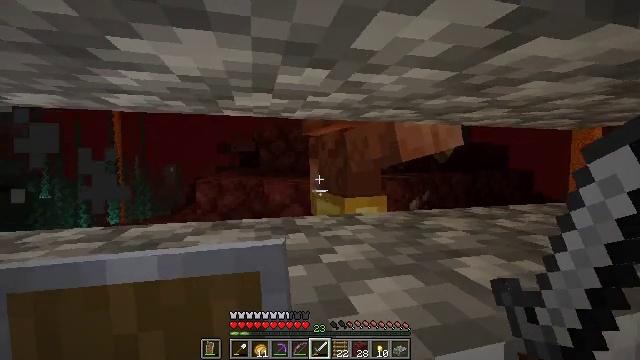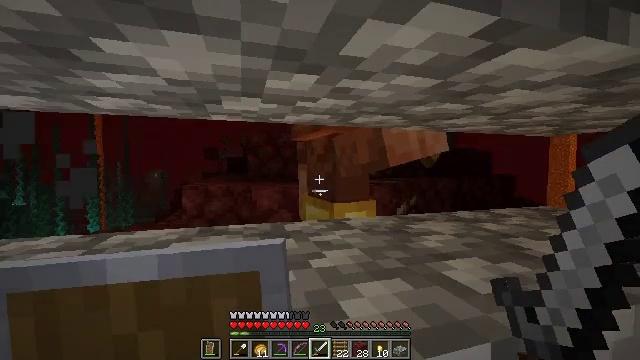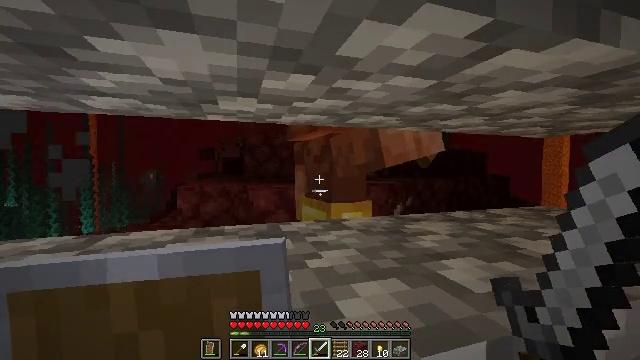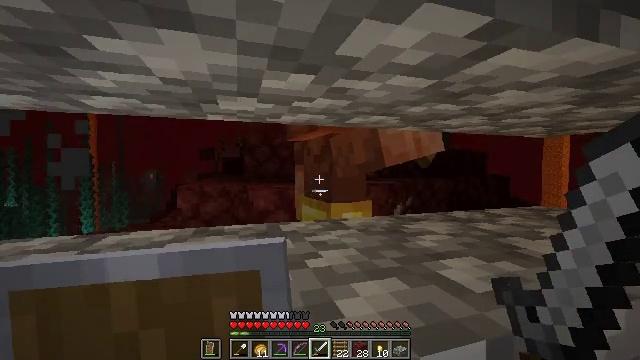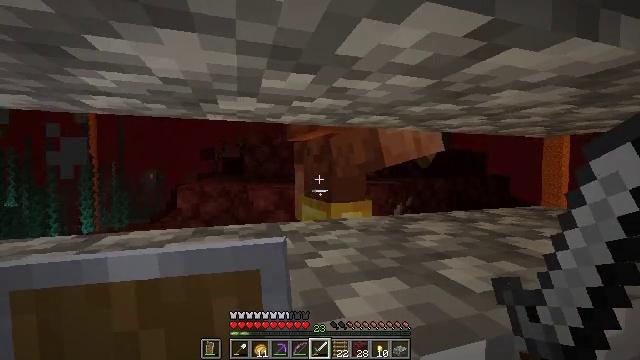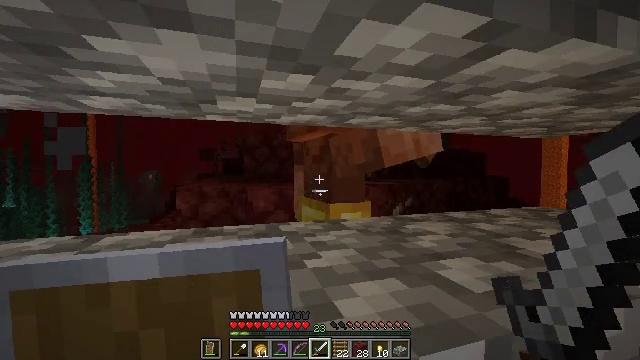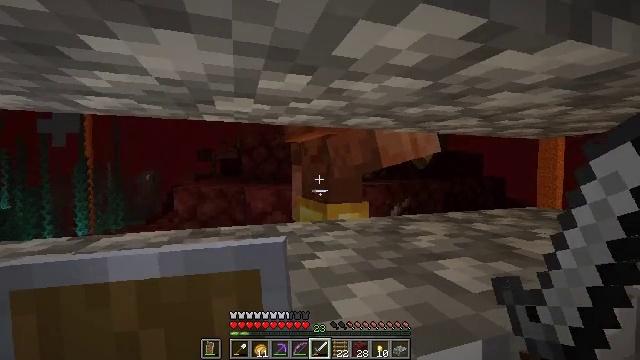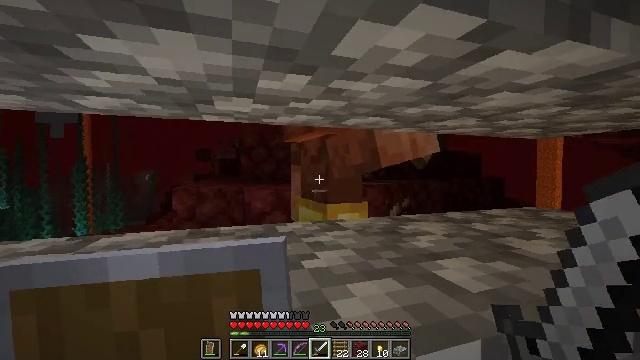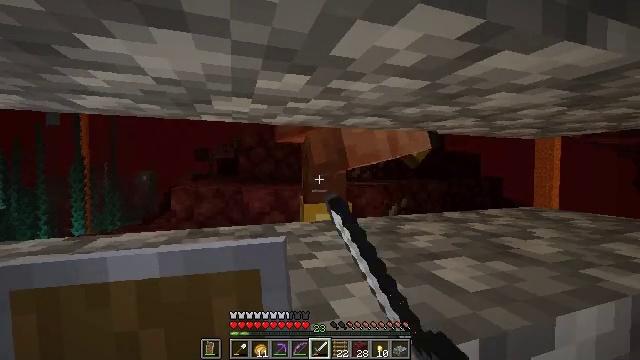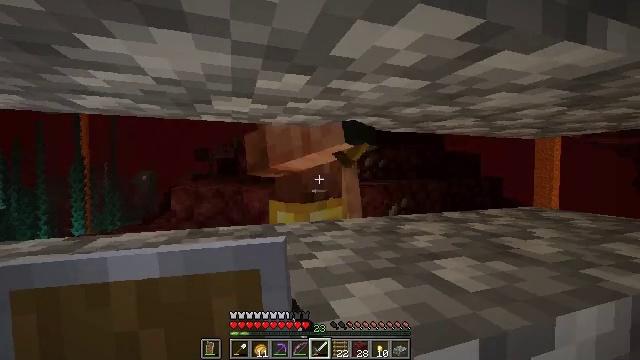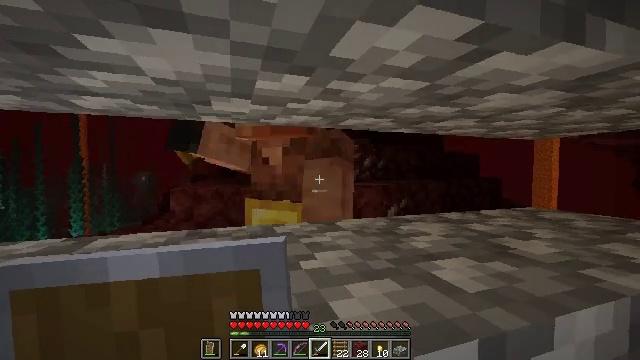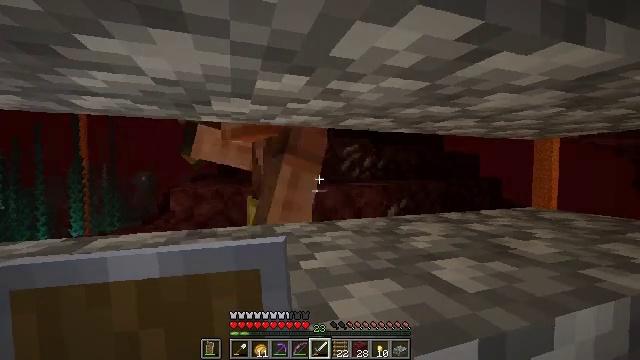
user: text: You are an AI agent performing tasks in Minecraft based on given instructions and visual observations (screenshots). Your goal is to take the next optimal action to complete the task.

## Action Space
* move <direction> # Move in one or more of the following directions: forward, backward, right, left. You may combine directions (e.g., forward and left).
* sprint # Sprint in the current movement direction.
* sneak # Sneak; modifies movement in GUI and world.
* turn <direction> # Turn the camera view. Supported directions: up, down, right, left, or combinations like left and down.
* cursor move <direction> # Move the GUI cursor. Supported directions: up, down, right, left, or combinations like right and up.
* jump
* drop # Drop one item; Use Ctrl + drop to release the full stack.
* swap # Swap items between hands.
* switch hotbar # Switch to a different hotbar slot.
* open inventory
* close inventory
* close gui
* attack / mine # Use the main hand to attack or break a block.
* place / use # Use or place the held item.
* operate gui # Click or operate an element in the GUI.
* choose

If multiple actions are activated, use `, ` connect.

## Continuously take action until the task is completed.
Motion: motion action
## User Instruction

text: Kill a piglin.
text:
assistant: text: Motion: sneak, turn right and up
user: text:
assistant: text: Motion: sneak
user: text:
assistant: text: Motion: sneak
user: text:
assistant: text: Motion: sneak
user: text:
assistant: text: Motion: sneak
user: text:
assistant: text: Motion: sneak
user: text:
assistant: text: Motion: sneak, attack / mine
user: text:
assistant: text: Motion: sneak, attack / mine
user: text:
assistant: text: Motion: sneak, attack / mine
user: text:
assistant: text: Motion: sneak
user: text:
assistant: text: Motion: sneak
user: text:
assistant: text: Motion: sneak